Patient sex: M
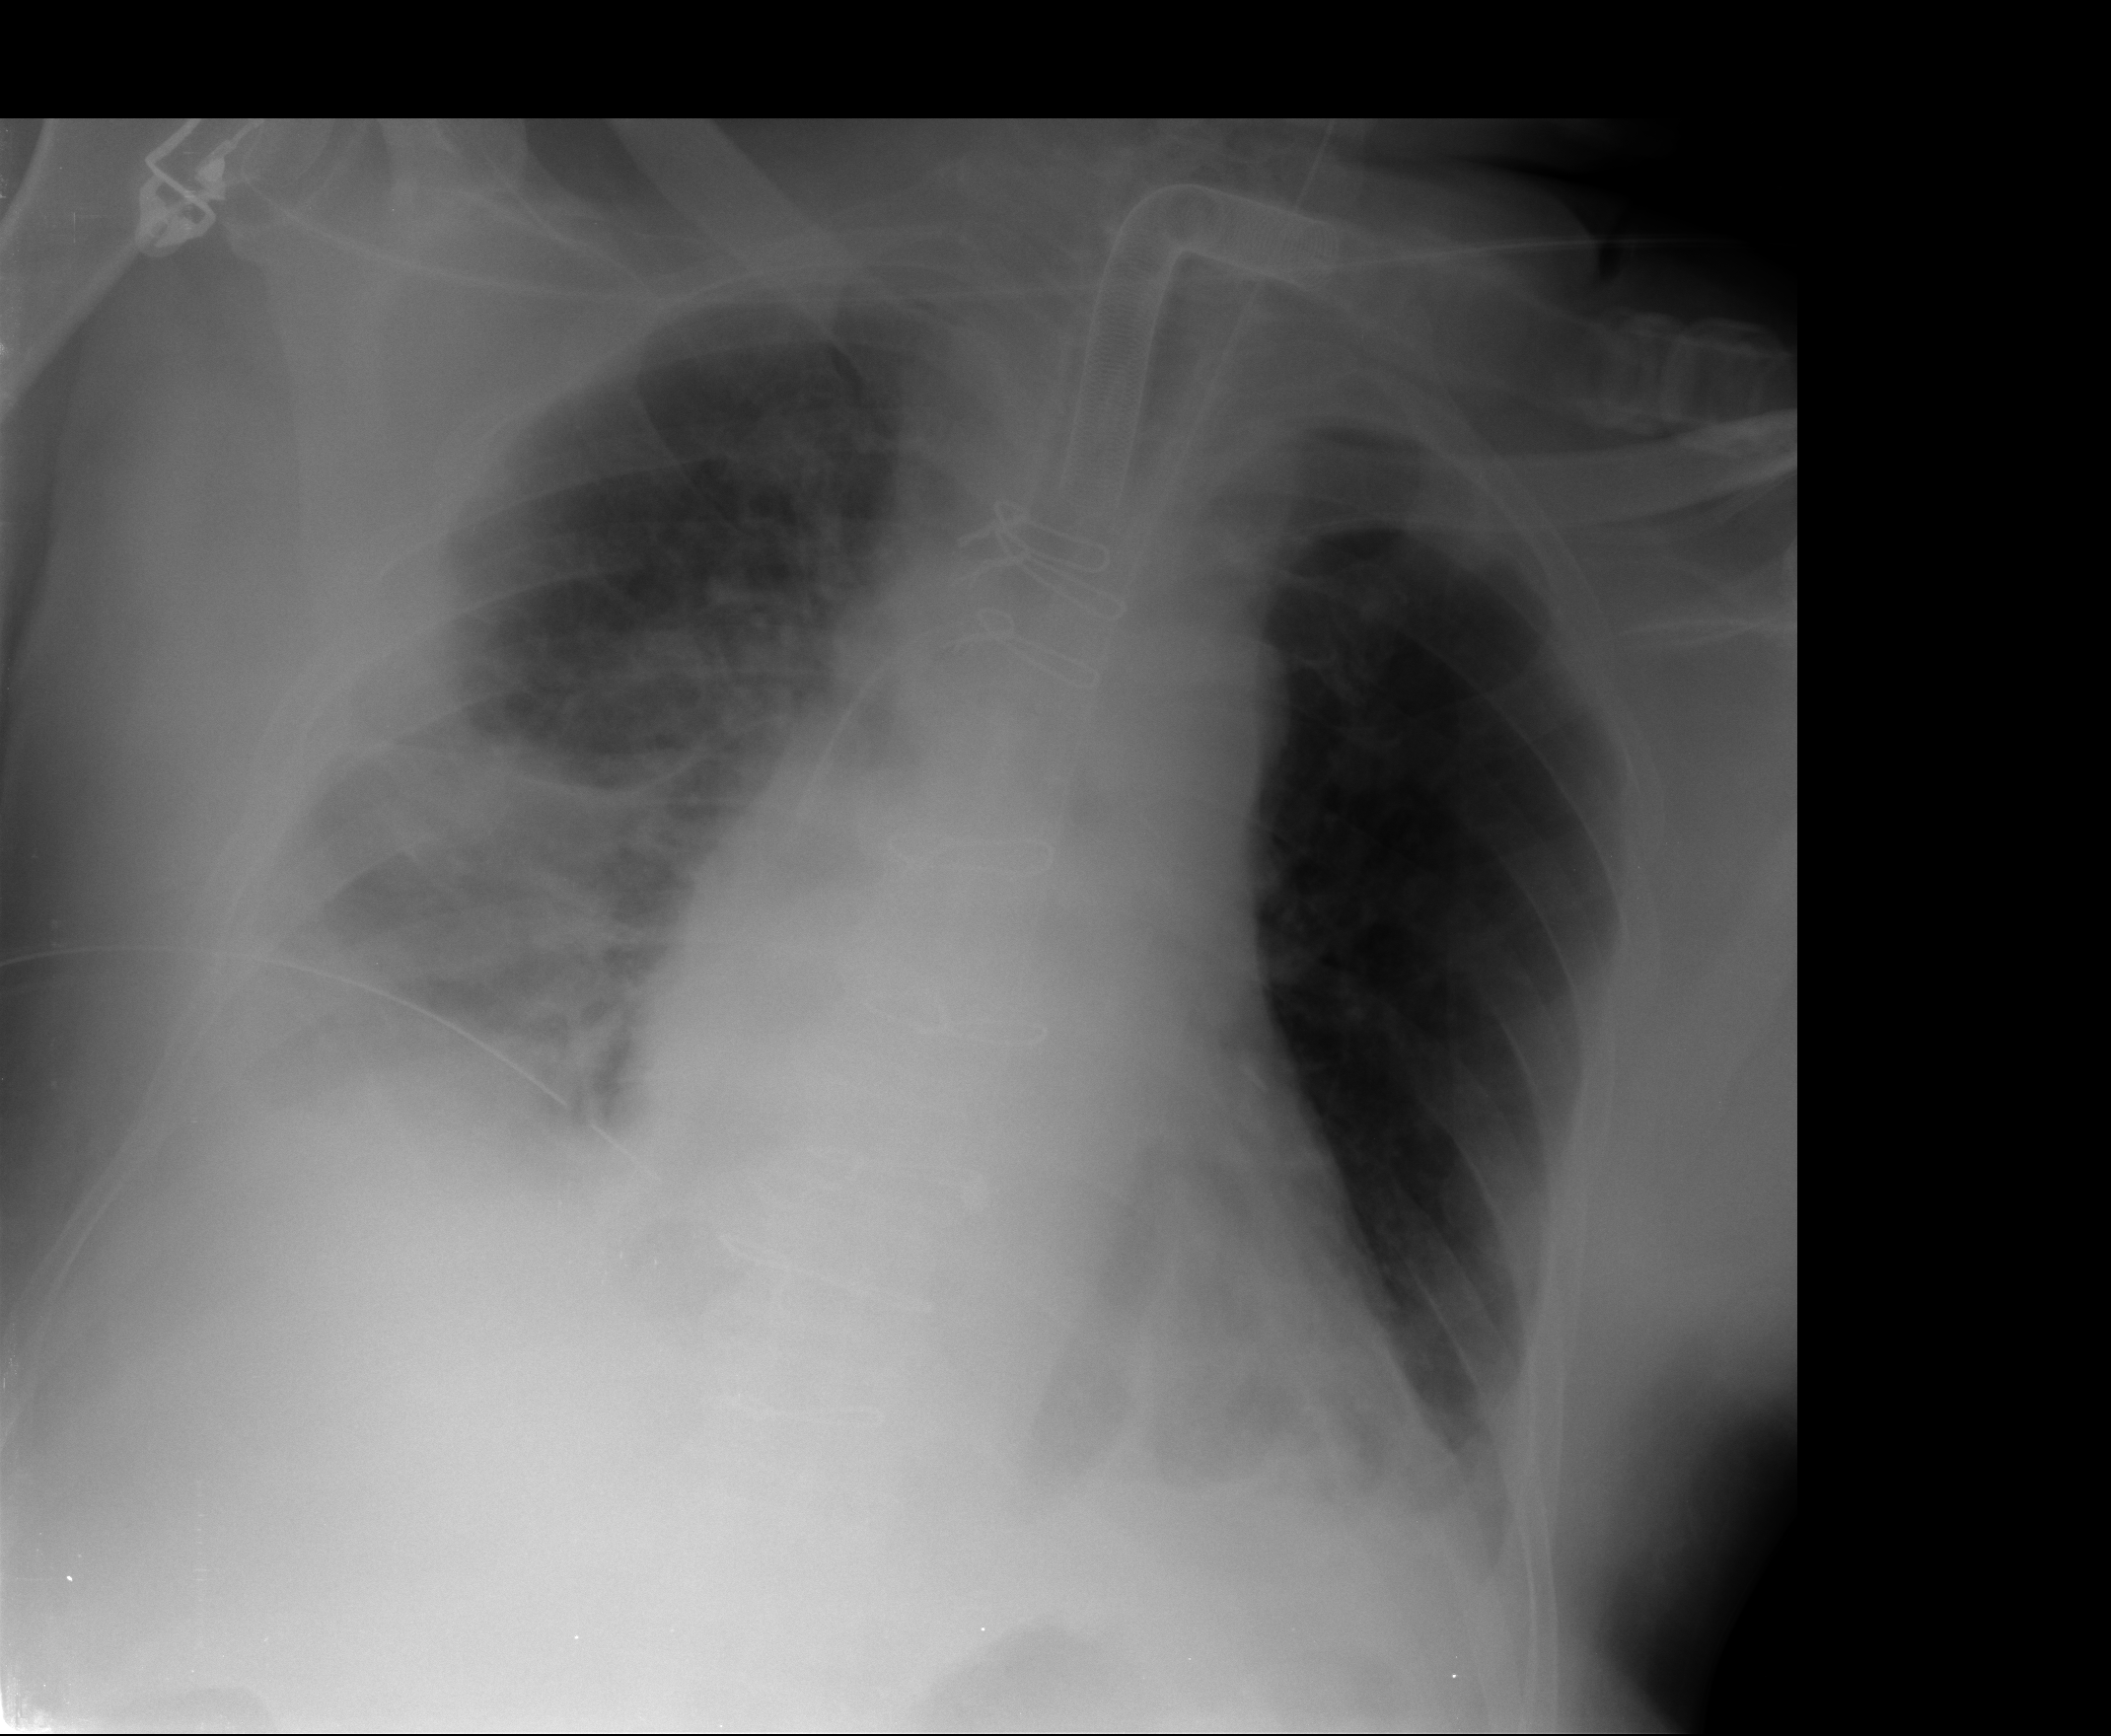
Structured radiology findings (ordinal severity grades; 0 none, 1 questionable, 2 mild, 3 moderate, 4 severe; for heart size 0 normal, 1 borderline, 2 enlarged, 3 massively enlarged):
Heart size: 2
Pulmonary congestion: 2
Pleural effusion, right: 2
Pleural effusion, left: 2
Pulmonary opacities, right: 2
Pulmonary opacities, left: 1
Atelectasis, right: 2
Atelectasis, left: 2